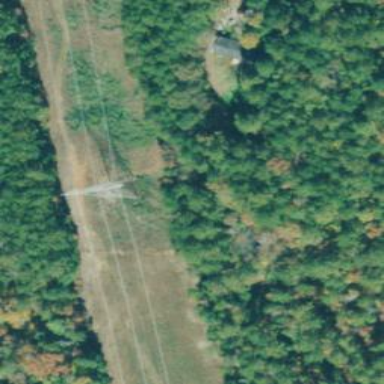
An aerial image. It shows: Lattice structure tower.